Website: apple
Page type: address-validator
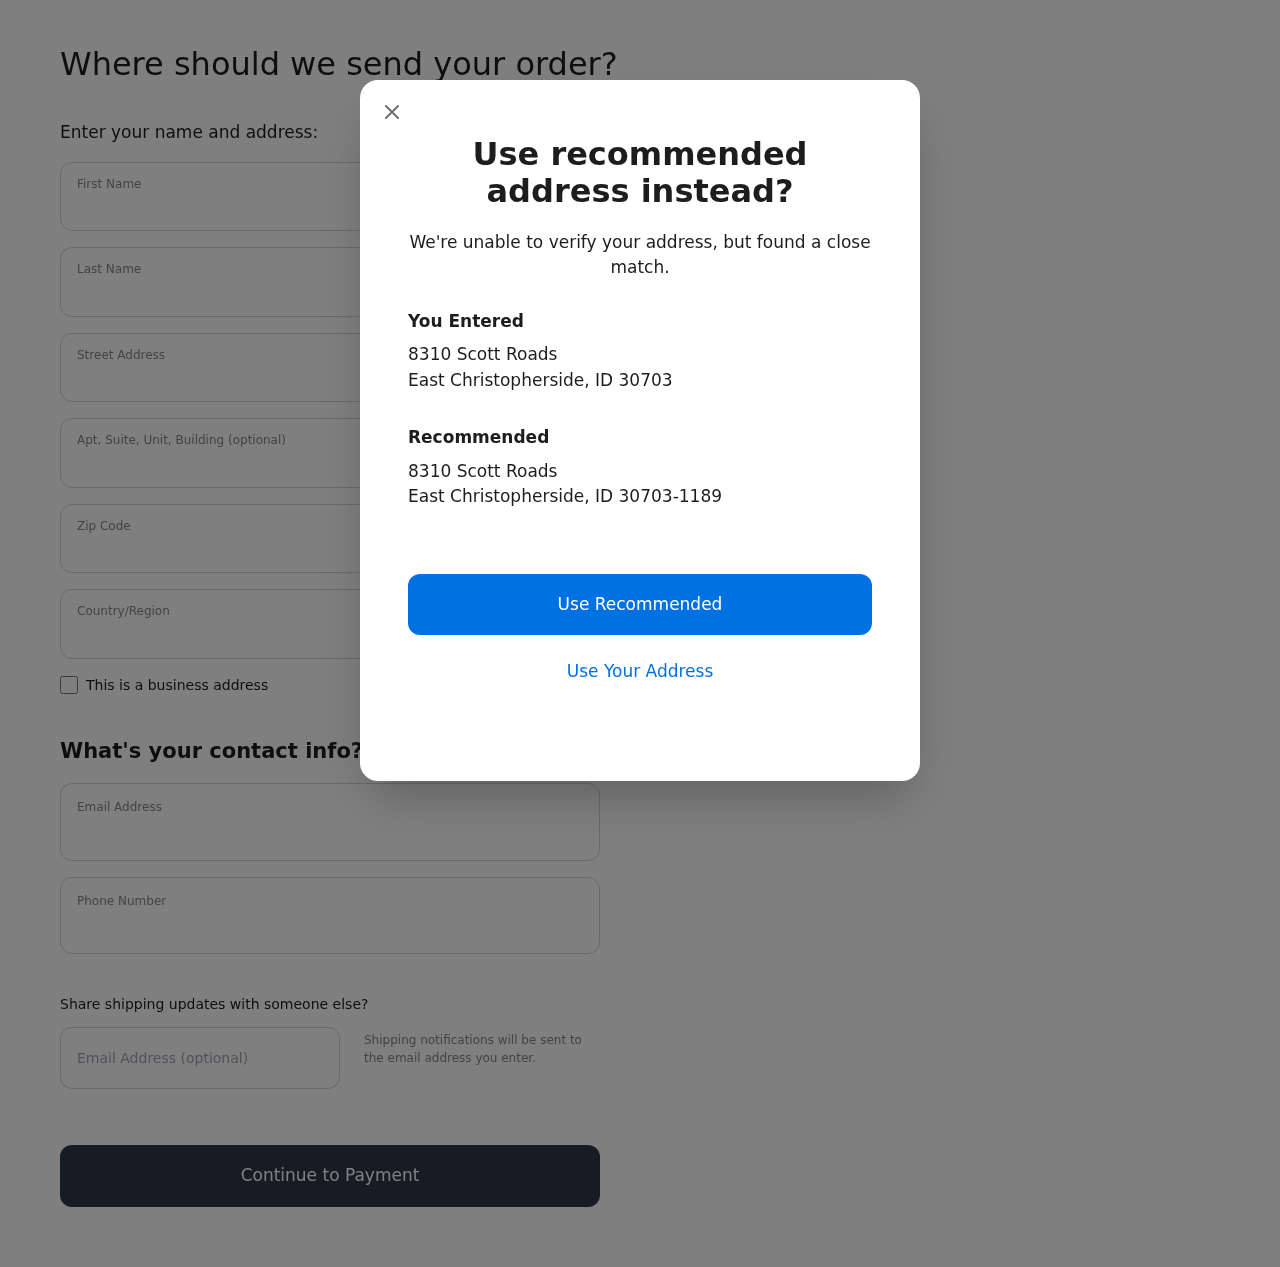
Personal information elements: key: PII_CITY
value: East Christopherside
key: PII_COUNTRY
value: United States
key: PII_EMAIL
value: jwilliams@gmail.com
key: PII_FIRSTNAME
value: James
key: PII_GIFT_EMAIL
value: alexandercooper@hotmail.com
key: PII_LASTNAME
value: Williams
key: PII_PHONE
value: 2065024891
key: PII_POSTCODE
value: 30703
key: PII_POSTCODE_FULL
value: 30703-1189
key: PII_STATE_ABBR
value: ID
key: PII_STREET
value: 8310 Scott Roads
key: PII_CITY2
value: East Christopherside
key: PII_STATE_ABBR2
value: ID